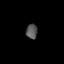
Tissue: lung
Cell type: Myeloid cells
Senescence score: 0.6623
Nuclear area (px): 167
Mean DAPI intensity: 84.563